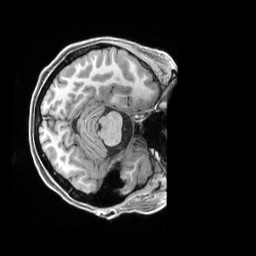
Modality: T1w
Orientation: axial
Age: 22
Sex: female
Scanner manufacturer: siemens
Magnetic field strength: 3 T
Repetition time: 2.5 s
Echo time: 0.00296 s